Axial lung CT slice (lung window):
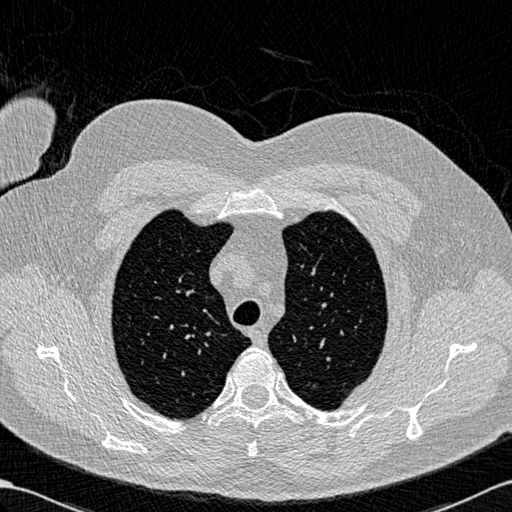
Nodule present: no